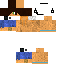
A female human skin with medium skin, wearing brown long hair dressed in a blue hoodie and blue shorts, featuring a closed mouth.